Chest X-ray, PA view. Patient: 28 years old, sex M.
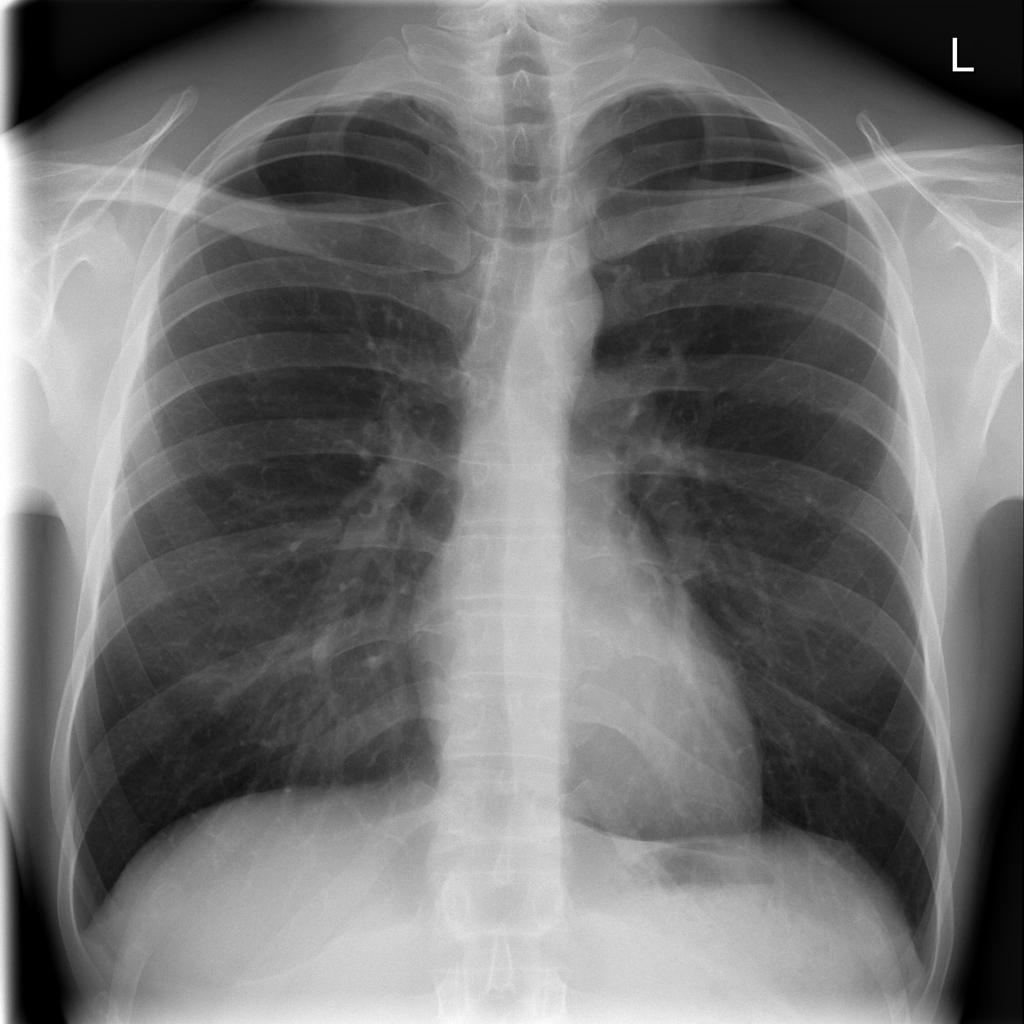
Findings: No Finding